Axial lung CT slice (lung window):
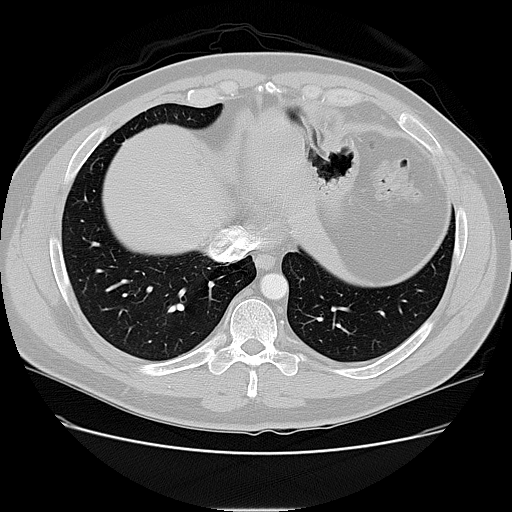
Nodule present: no